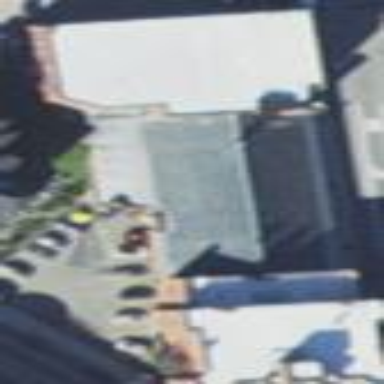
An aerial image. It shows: Historic building.